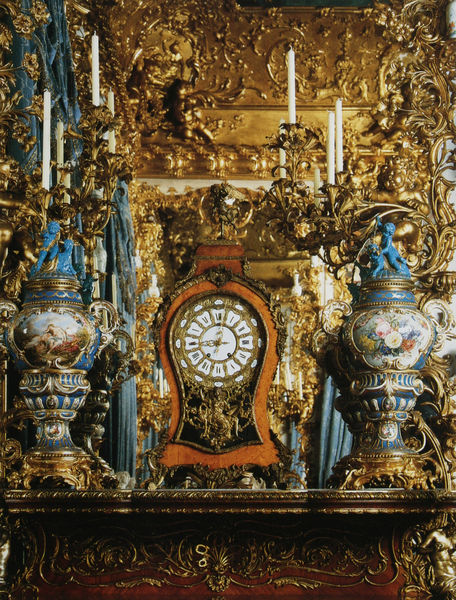
Titel: Eine von Ludwig II. in der Schweiz erworbene Uhr des 18. Jh. im Spiegelsaal
Standort: Graswangtal
Institution: Schloss Linderhof
Schlagwörter: blau, weiß, ocker, ausschnitt, blumen, holz, licht, orange, schmuck, tisch, türkis, rose, schloss, beige, muster, ornament, regal, barock, rahmen, sockel, möbel, vorhang, gold, reich, rokoko, engel, ranken, relief, rand, figuren, vorhänge, detail, symmetrie, ziffern, verzierung, kerze, uhr, tischchen, kerzen, leuchter, lüster, metall, vasen, foto, fotografie, photographie, deckel, fuss, porzellan, vergoldet, asien, tischplatte, photo, chinesisch, china, kerzenhalter, kerzenleuchter, skulpturen, üppig, farbfoto, konsole, kitsch, prunk, punziert, schildpatt, behälter, zeiger, zifferblatt, ziffernblatt, aufnahme, verzierungen, bord, arkanthus, gelöscht, wandverkleidung, ausstattung, chinesisches porzellan, tich, römische ziffern, goldblatt, konsoltisch, linderhof, pendule, uhrgehäuse, schloss linderhof, neistelltisch, konseltisch, porzellanvas